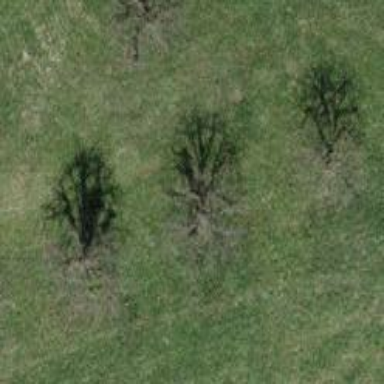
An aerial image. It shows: Broadleaved tree in natural setting.